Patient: sex F, age 43
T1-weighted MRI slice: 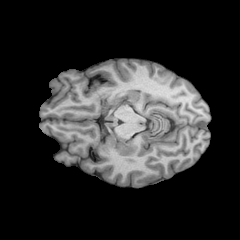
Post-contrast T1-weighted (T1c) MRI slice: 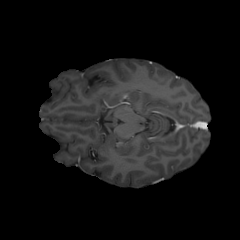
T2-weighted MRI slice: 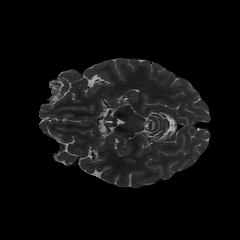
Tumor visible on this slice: no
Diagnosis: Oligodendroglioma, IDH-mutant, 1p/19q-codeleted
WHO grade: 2